Interaction volume radius: 5 \u00c5
Interaction volume height: 10 \u00c5
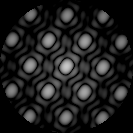
Disorder parameter: 0.03219